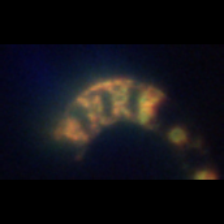
Taxon: Eucampia
Group: Diatoms